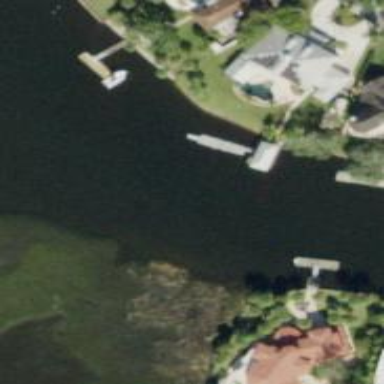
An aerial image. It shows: Dock located along the waterway.